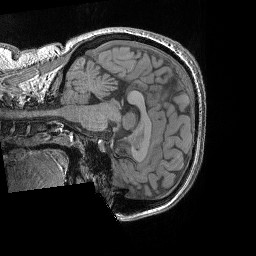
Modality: T1w
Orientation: sagittal
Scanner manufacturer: siemens
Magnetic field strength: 3 T
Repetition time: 0.02 s
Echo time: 0.00492 s